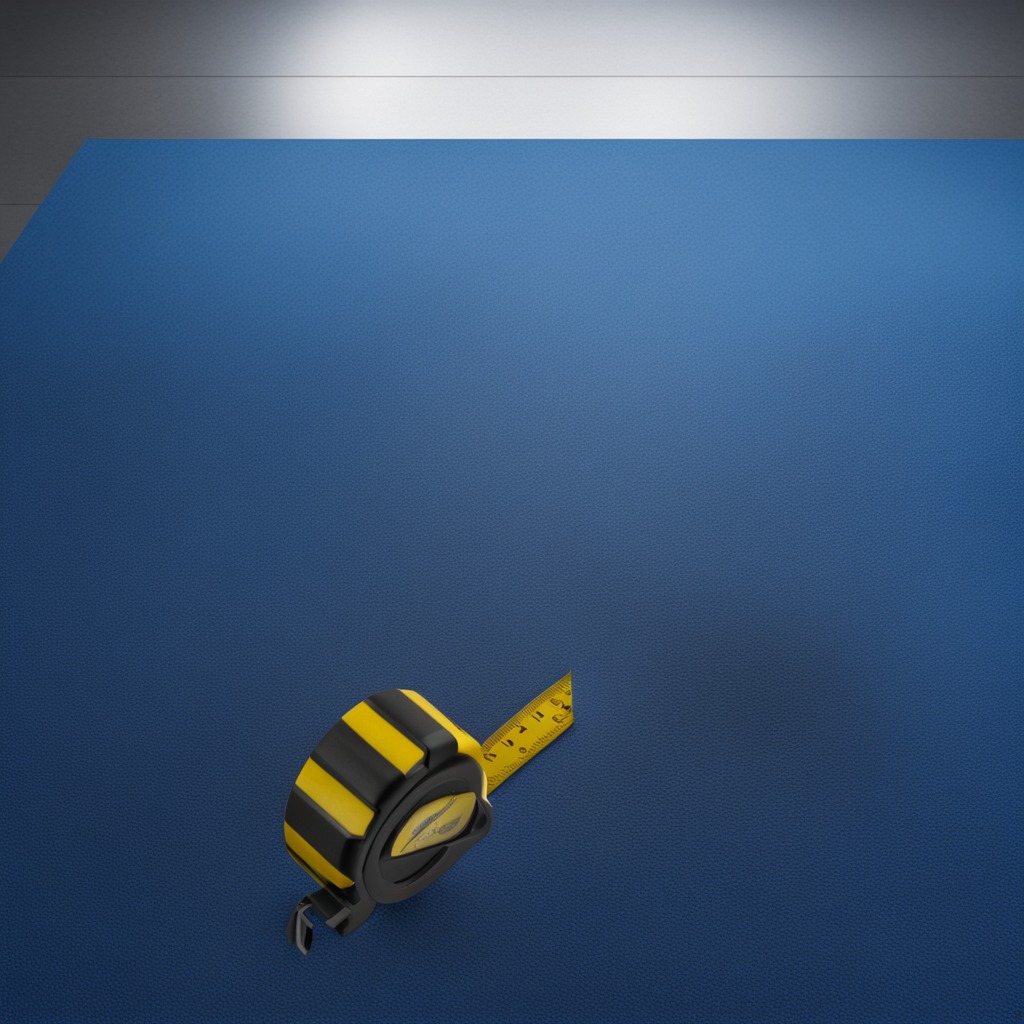
A measuring tape lies on a clean granite tabletop covered with a blue rubber mat inside a workshop under bright overhead lighting crisp shadows high clarity worn but beneath the mat